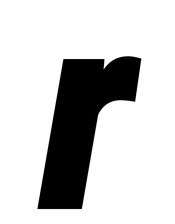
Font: Roboto-Italic_Condensed_Black_Italic